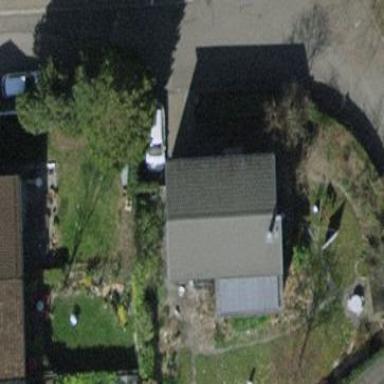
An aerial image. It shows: Gabled house with light-gray roof made of roof tiles.